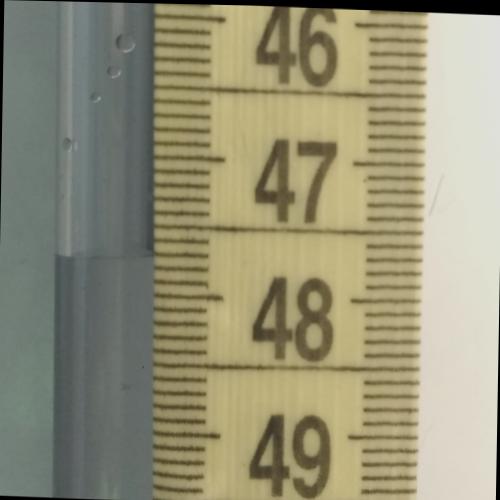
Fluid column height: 47.7 cm